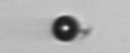
Label: bead